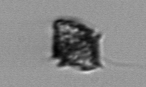
Label: Kryptoperidinium_triquetrum